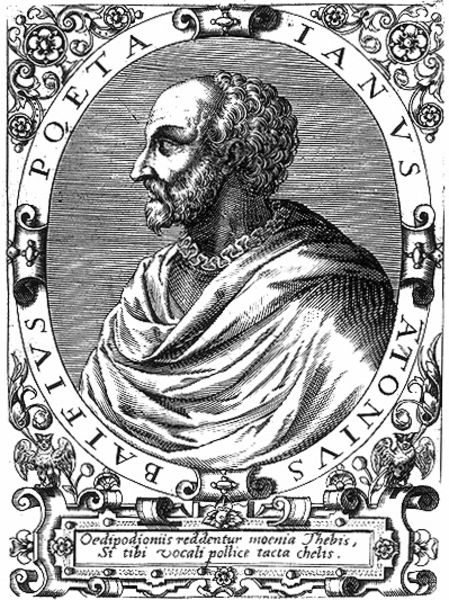
Titel: Bildnis des Jean Antoine de Baif
Künstler: Matthaeus (d.Ä.) Becker
Institution: (Seriendruck)
Schlagwörter: blätter, kopf, mann, schatten, umhang, weiß, blumen, frisur, grau, haar, hintergrund, licht, mund, nase, profil, schmuck, schwarz, stirn, zeichnung, blick, tuch, muster, ornament, bart, hemd, augen, falten, helld, kragen, mensch, rahmen, vollbart, bildnis, hals, halskrause, herr, portrait, porträt, vögel, auge, gewand, haare, mantel, lippen, locken, kreis, oval, rund, ranken, schrift, kette, grafik, graphik, rand, tafel, dichter, inschrift, poet, glanz, glatze, floral, ornamente, verzierung, lciht, faltenwurf, platte, wange, augenbraue, nägel, nieten, striche, alter, antike, medaillon, linie, druck, schraffur, radierung, stich, titel, schwarzweiß, text, buchstaben, orden, krause, halbglatze, umschlag, ecken, römer, falren, halbprofil, voluten, kraushaar, toga, malerie, haaransatz, ornamentik, kupferstich, eule, grieche, metal, zwichnung, ader, weise, rosetten, nasenflügel, mäander, sehne, latein, lateinisch, schrifttafel, umschrift, uhu, ianus, eulen, gwand, ruck, stichd, einrollungen, profilbild, antonius, atonius balfius, balfius, poeta, timme, unkels, theben, +locken, atonius baifius, katein, florale ornamente, thebis, atonius, jan antonius